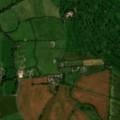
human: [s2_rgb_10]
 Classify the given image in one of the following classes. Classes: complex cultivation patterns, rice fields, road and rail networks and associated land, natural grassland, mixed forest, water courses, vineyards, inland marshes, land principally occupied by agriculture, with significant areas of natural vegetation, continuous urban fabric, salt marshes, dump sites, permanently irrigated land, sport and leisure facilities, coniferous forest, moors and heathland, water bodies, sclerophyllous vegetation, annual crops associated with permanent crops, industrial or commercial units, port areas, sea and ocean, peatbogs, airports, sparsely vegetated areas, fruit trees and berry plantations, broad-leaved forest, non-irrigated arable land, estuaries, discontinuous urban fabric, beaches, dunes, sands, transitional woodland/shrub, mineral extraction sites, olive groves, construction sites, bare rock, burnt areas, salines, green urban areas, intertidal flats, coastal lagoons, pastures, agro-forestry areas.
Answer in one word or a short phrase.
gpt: sport and leisure facilities, non-irrigated arable land, pastures